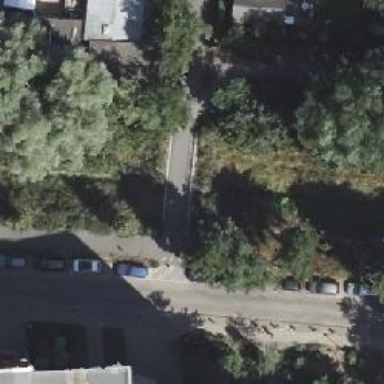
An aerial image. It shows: Footway with asphalt surface and embankment.